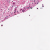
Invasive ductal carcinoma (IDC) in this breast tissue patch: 0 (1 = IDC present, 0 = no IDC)